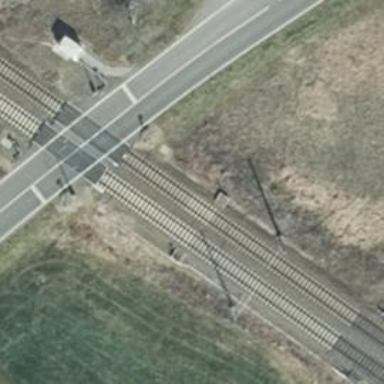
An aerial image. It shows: Railway signal.